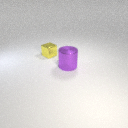
small yellow metal cube to the left of large purple metal cylinder